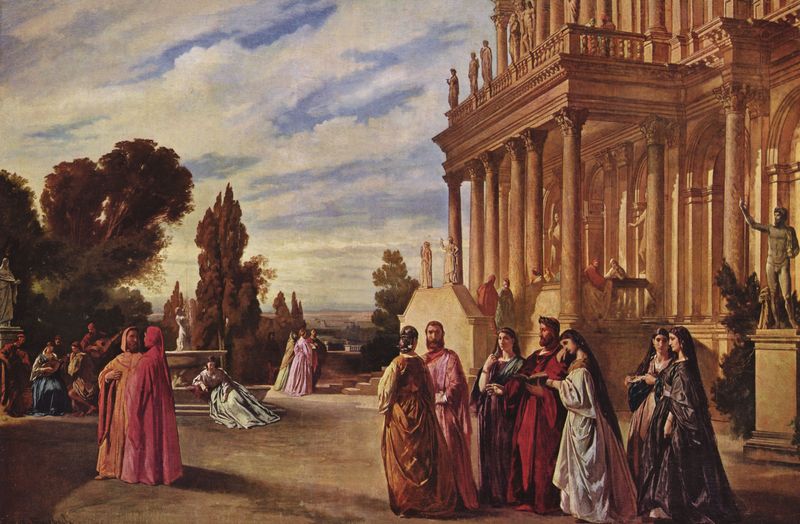
Titel: Garten des Ariost
Künstler: Anselm Feuerbach
Standort: München
Institution: Schack-Galerie
Schlagwörter: baum, blau, gemälde, gruppe, himmel, mann, schatten, weiß, wolken, bäume, frauen, gelb, grün, landschaft, menschen, sitzen, abend, braun, bunt, damen, frau, hell, kleider, licht, männer, straße, säulen, zeichnung, ölbild, ausblick, gebäude, haus, park, rot, schloss, weg, gesellschaft, gespräch, malerei, alt, bart, architektur, falten, sockel, gelehrte, öl, feld, horizont, büsche, kirche, boden, figur, gewand, gewänder, paar, personen, pflanzen, renaissance, rosa, brunnen, garten, skulptur, statue, zypressen, balkon, bücher, italien, mauer, farbe, sonnenuntergang, violett, hof, platz, figuren, rundbogen, treppe, treppen, historienbild, könig, stufen, nazarener, eingang, veranda, antike, buch, gemalt, palast, balustrade, denkmal, denker, rom, villa, skulpturen, statuen, sandstein, jesus, lanschaft, portikus, toga, griechenland, reichtum, ballustrade, himel, kutten, tempel, männder, postament, tunika, gespräche, brunne, abendlicht, römisch, standbild, athen, palais, paare, römische villa, adonis, zeigegestus, kapuzen, brunnenschale, gewändter, höfisches, treppe himmel